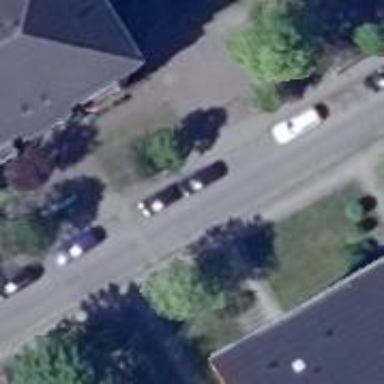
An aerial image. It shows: Parking aisle designated as service road.